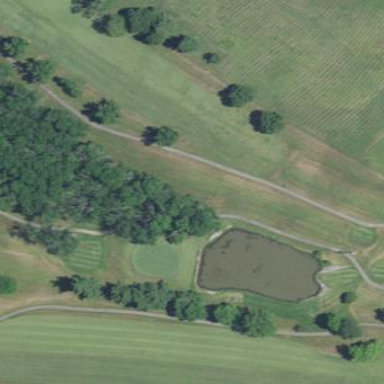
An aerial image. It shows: Grassy area designated as golf fairway.